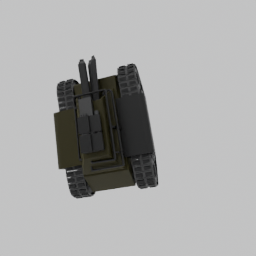
Label: mechanical